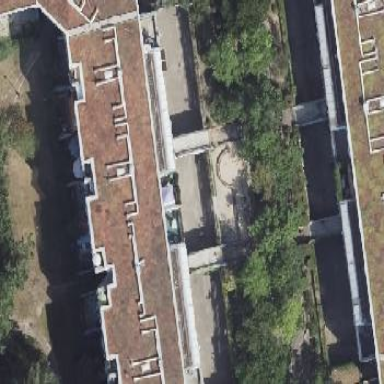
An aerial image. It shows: Flat-roofed garage building with roof covered in plants.